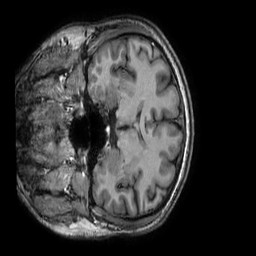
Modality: T1w
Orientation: coronal
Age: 30
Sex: male
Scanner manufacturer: ge
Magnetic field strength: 3 T
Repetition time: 0.009139 s
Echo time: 0.003788 s